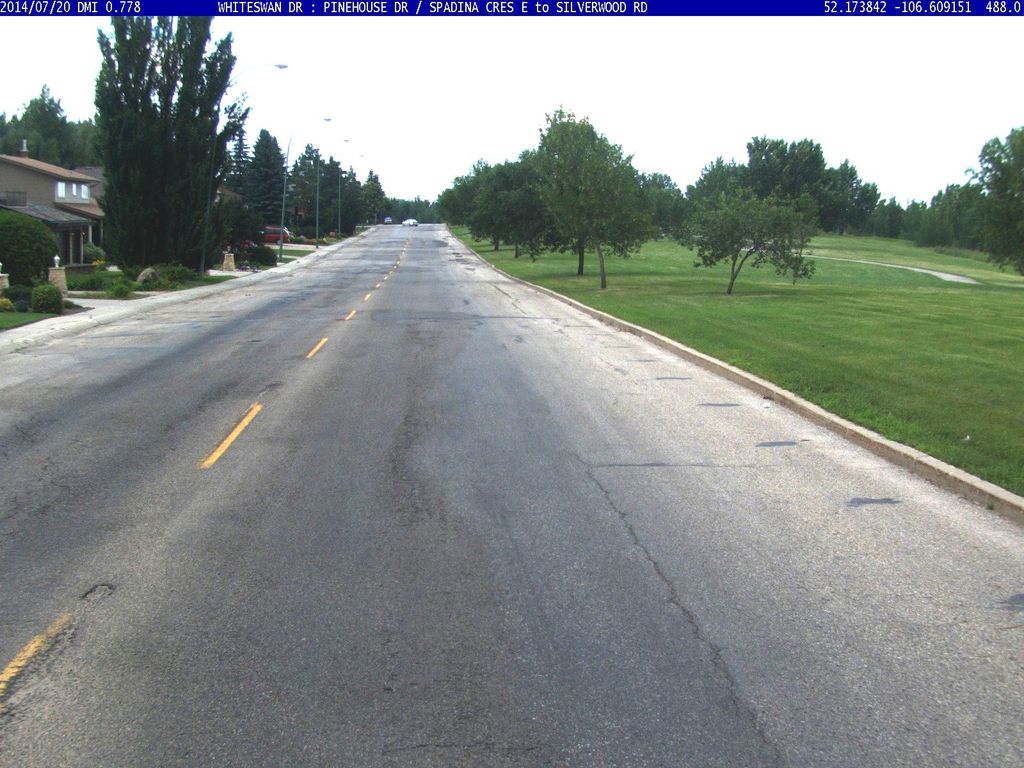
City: saskatoon